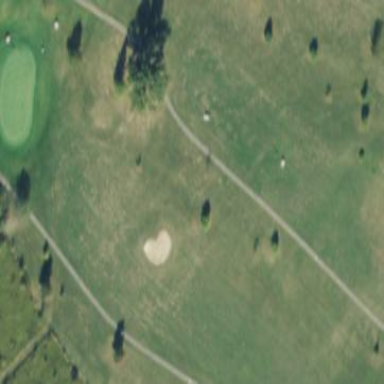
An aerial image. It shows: Golf fairway surrounded by grass.